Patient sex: F
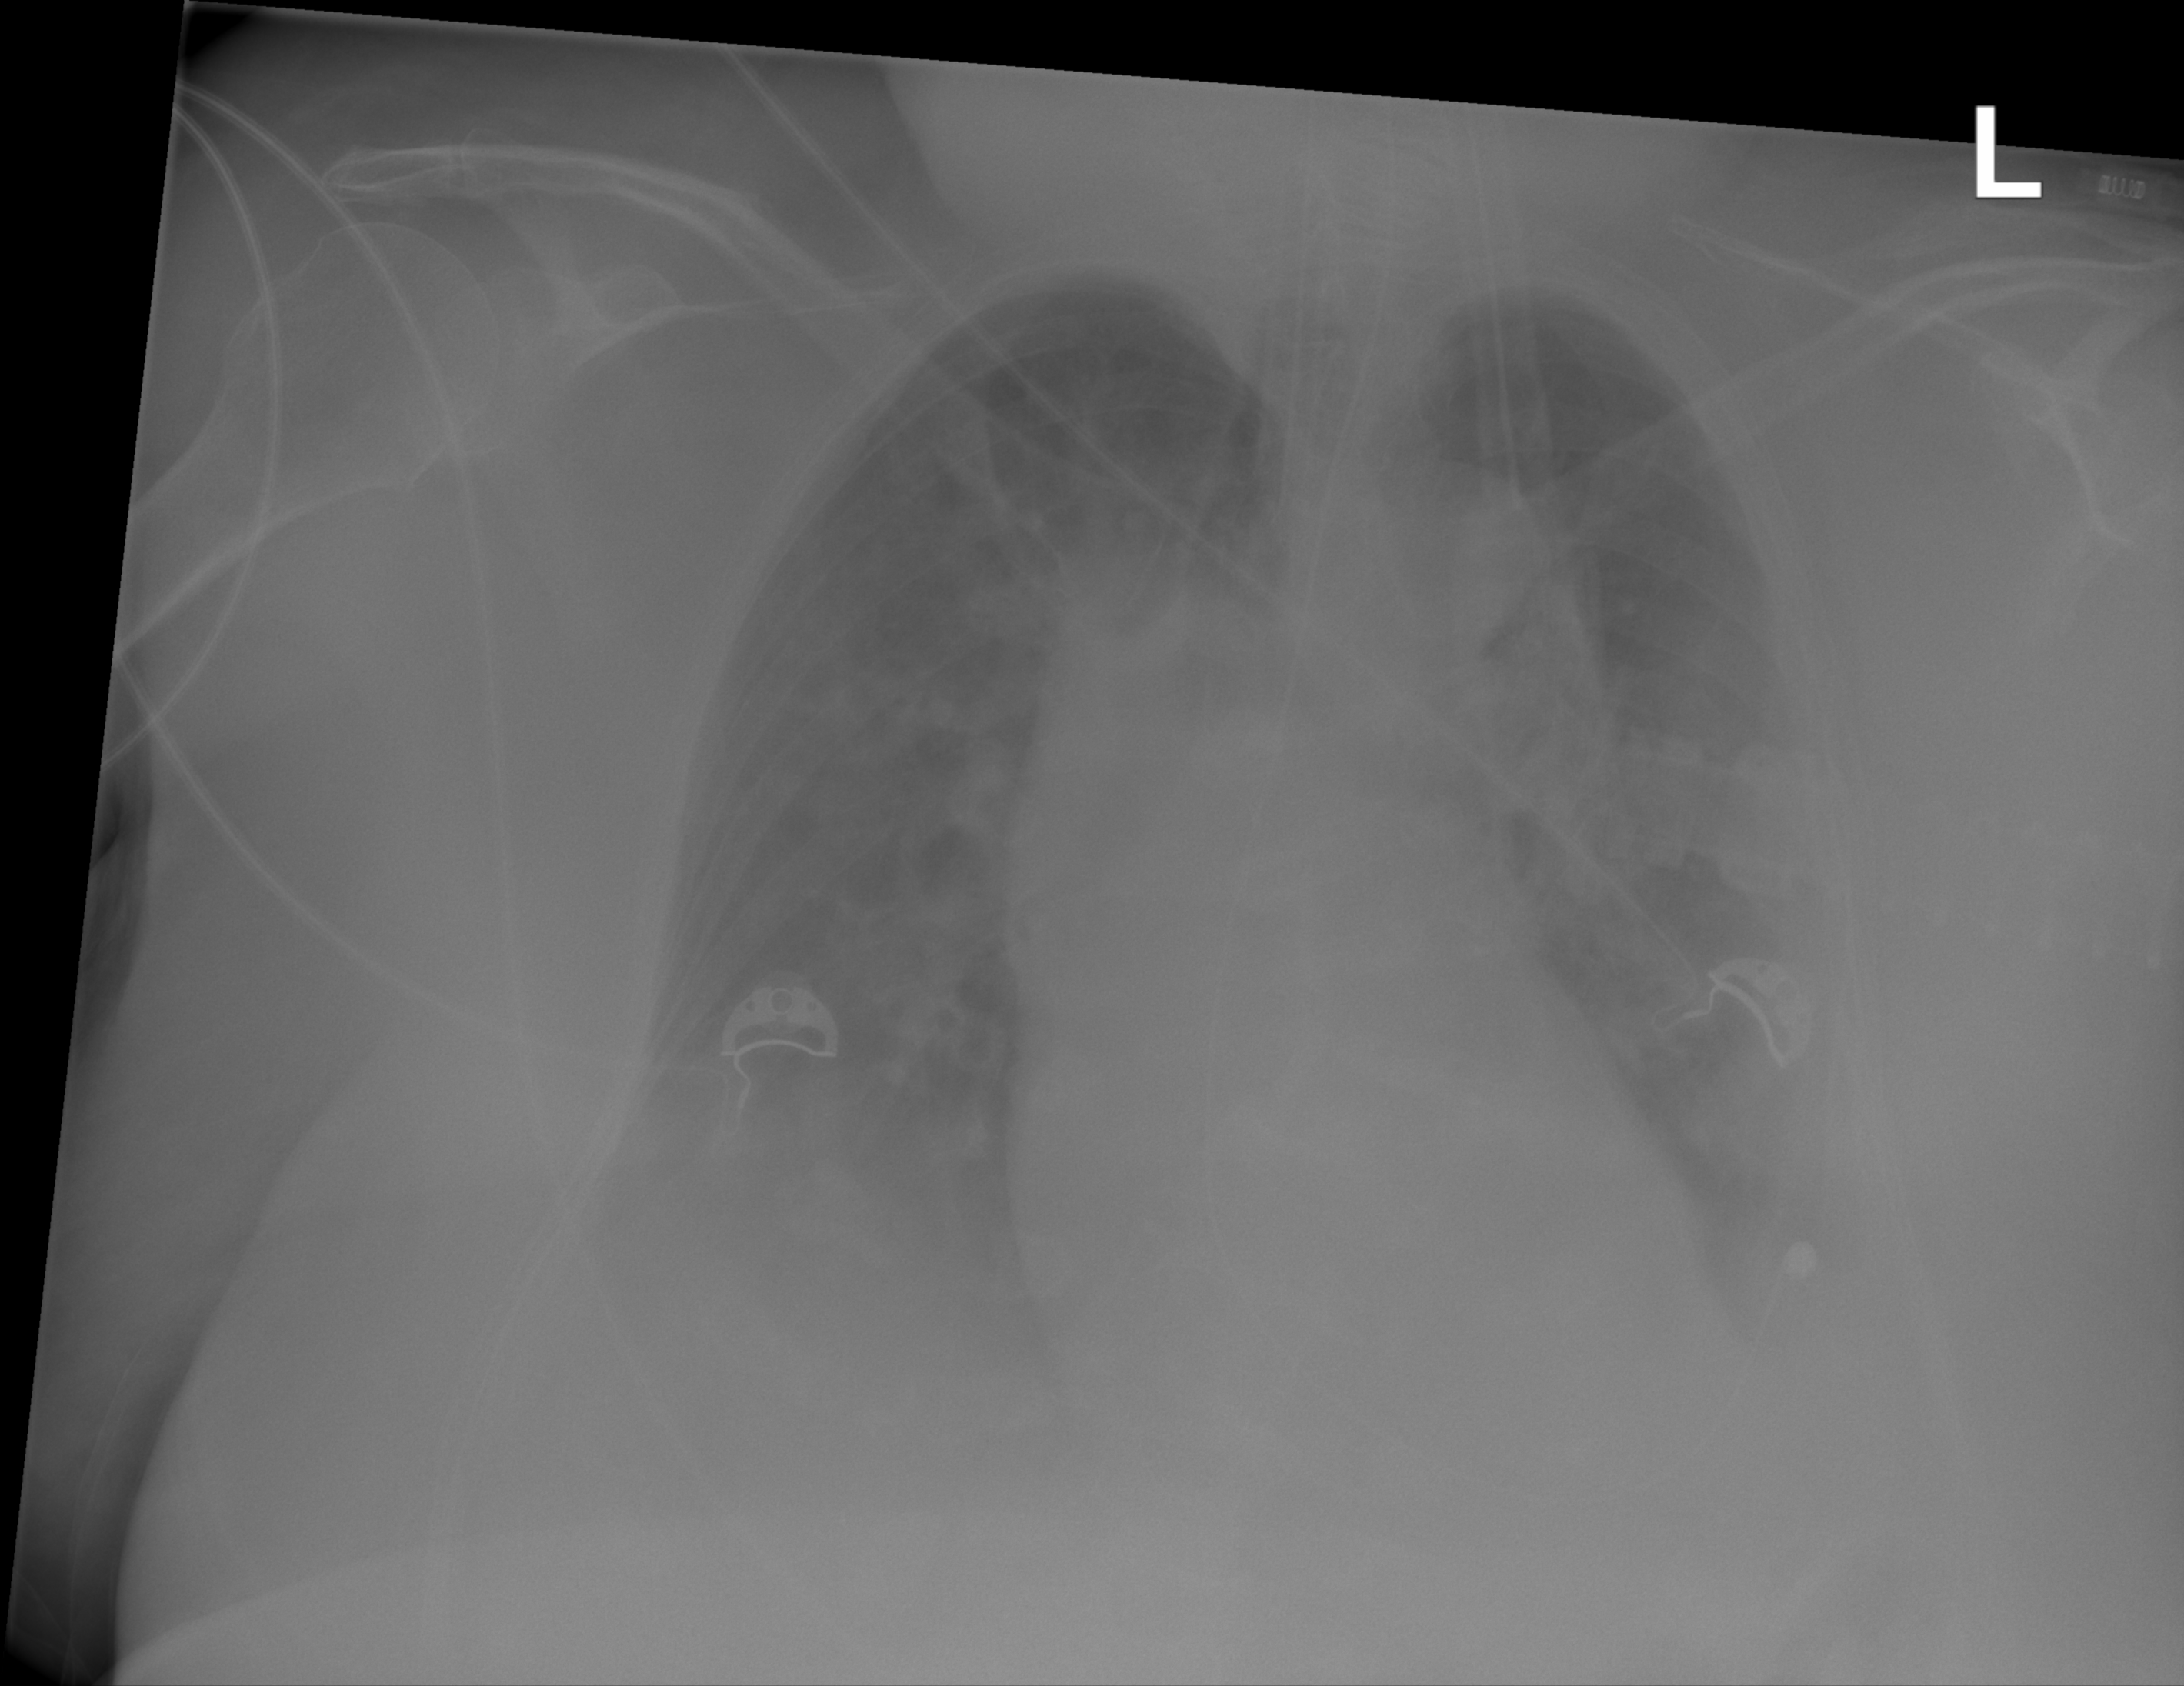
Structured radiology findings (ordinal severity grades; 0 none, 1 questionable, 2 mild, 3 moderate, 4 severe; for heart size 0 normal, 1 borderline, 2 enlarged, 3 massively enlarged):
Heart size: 2
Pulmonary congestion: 3
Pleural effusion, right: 3
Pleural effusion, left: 3
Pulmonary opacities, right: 2
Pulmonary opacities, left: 2
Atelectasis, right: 2
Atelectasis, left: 2